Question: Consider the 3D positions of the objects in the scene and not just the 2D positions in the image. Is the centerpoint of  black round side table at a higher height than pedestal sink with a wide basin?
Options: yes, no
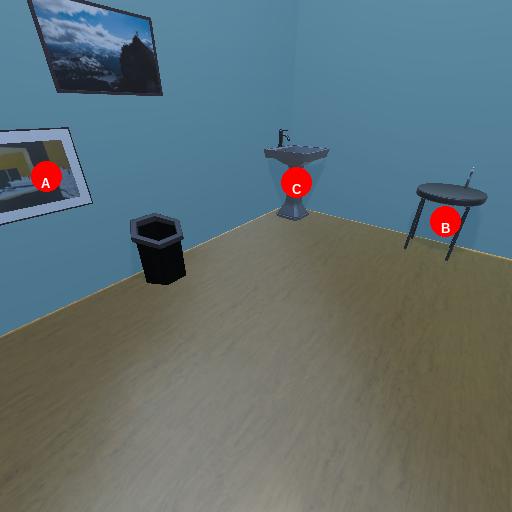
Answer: yes